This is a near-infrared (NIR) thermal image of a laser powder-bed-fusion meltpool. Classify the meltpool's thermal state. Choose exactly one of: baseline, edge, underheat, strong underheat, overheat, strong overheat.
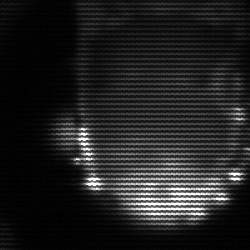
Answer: baseline